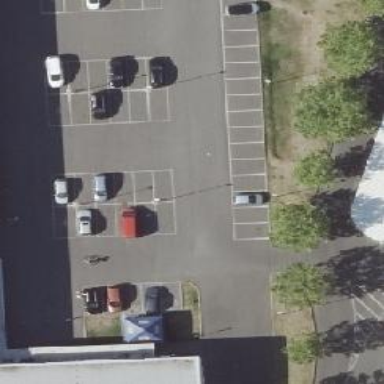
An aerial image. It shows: Asphalt parking aisle along service road.